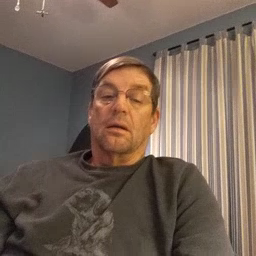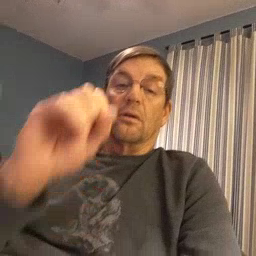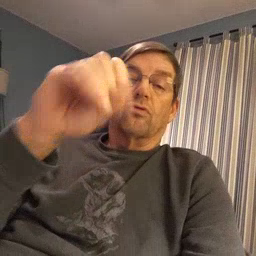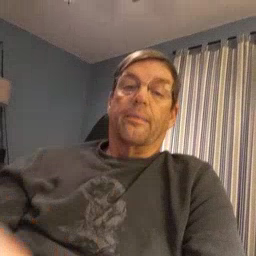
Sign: drop